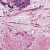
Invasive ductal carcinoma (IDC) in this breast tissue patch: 1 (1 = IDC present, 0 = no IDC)